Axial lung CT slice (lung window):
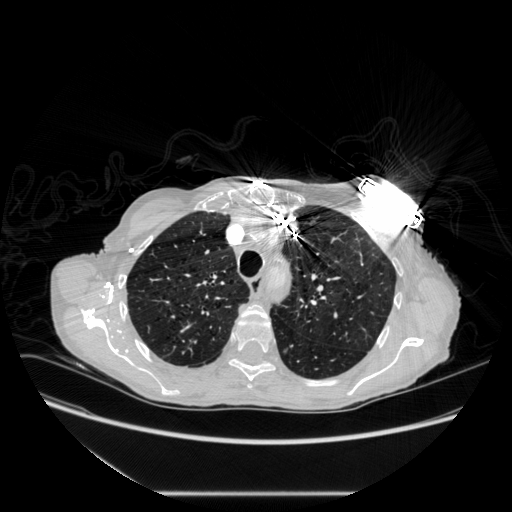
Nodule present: no